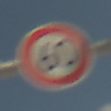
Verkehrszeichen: Geschwindigkeit60
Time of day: Midday
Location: Outdoor (Beach)
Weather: PartlyCloudy
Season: NotSpecified
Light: Natural